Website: macys
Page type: delivery-shipping
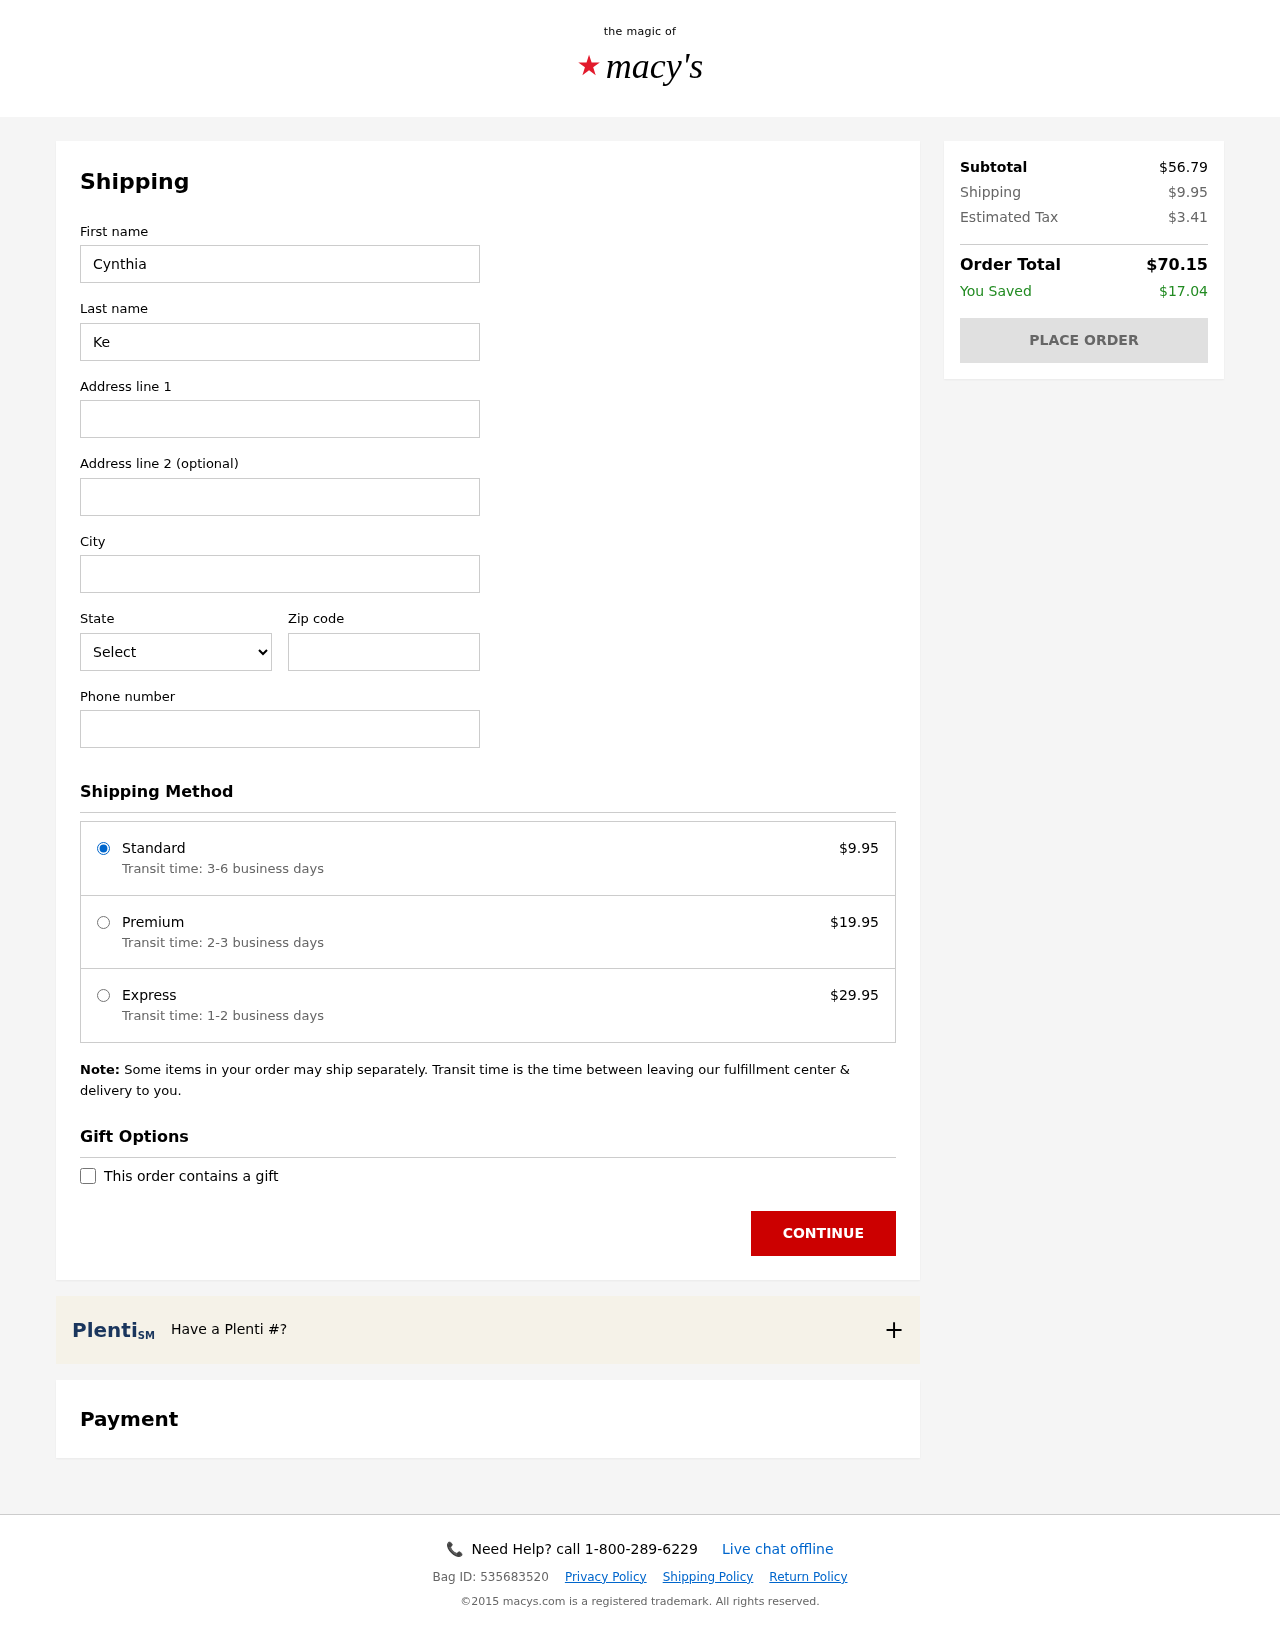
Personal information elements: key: PII_CITY
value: Williamsville
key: PII_FIRSTNAME
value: Cynthia
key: PII_LASTNAME
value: Kelly
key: PII_PHONE
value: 3027135062
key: PII_POSTCODE
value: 89941
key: PII_STATE_ABBR
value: SC
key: PII_STREET
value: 293 Michael Prairie
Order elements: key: ORDER_SHIPPING_COST
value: $9.95
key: ORDER_SHIPPING_PREMIUM
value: $19.95
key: ORDER_SHIPPING_EXPRESS
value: $29.95
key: ORDER_SUBTOTAL
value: $56.79
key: ORDER_TAX
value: $3.41
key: ORDER_TOTAL
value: $70.15
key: ORDER_SAVINGS
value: $17.04